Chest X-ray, PA view. Patient: 14 years old, sex M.
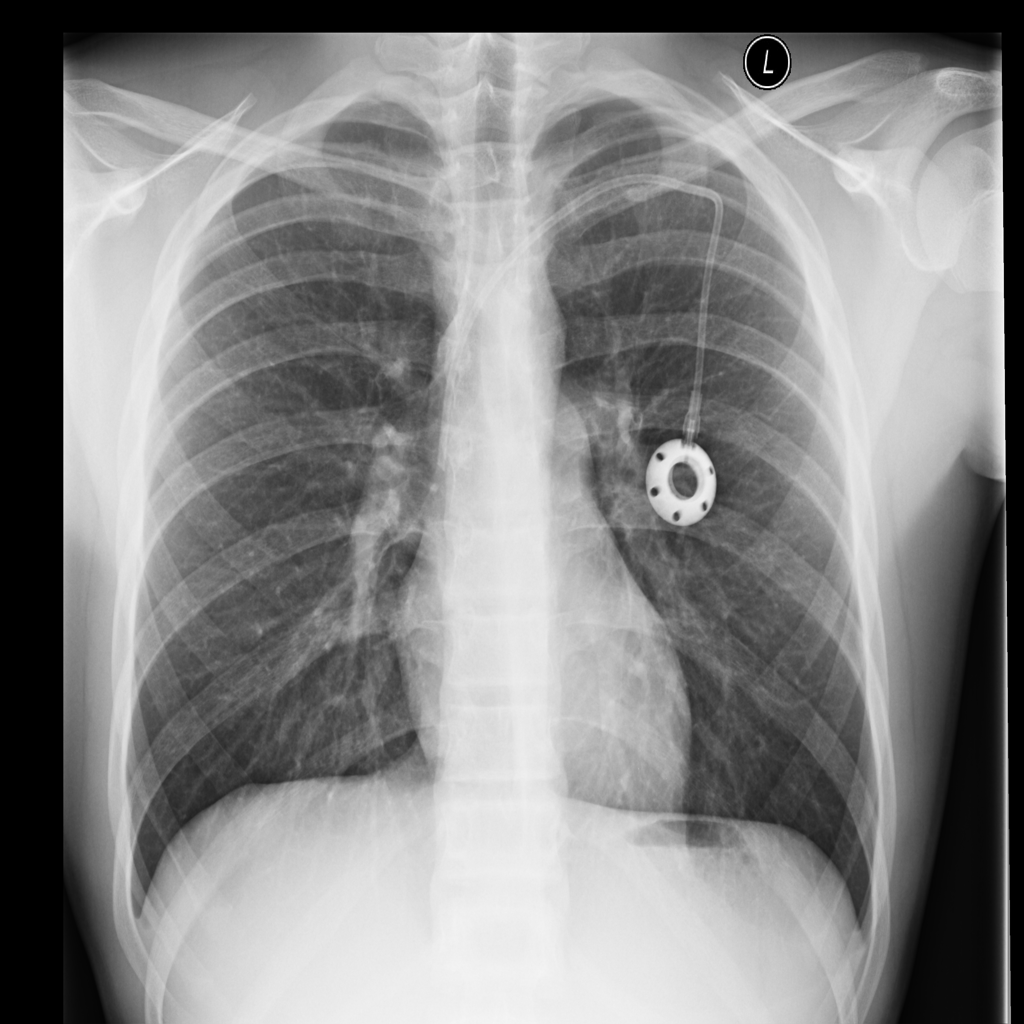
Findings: No Finding